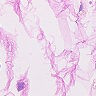
Metastatic tissue present: no